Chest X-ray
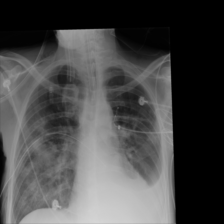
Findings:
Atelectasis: negative
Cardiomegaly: negative
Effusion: positive
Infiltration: positive
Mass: negative
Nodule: negative
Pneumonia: negative
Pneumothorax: negative
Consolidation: negative
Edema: negative
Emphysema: negative
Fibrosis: negative
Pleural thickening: negative
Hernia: negative